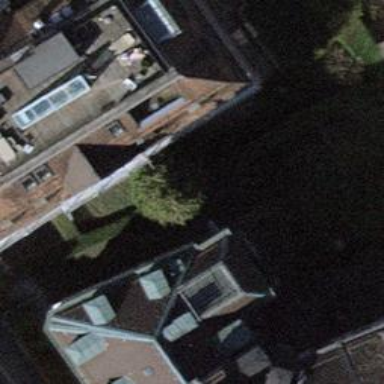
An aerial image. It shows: Building with hipped roof shape.